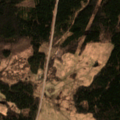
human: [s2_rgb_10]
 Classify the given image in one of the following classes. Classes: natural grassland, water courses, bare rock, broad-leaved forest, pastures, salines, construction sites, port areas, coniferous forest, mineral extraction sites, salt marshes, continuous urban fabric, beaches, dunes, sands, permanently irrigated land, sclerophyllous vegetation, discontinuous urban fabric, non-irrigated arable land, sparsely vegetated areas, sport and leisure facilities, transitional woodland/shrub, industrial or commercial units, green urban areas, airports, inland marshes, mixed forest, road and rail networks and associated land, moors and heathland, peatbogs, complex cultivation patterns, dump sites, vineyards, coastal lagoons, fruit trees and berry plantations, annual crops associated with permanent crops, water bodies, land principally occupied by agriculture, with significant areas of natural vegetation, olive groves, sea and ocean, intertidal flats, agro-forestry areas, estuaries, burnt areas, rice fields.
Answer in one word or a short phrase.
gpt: pastures, coniferous forest, mixed forest, transitional woodland/shrub